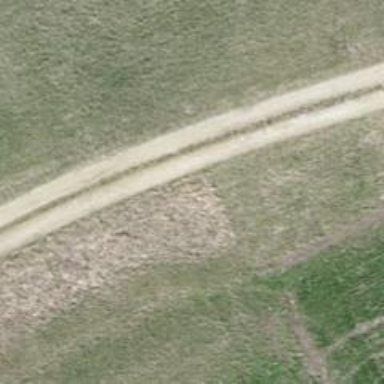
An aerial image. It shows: Grass track with grade 5 tracktype.